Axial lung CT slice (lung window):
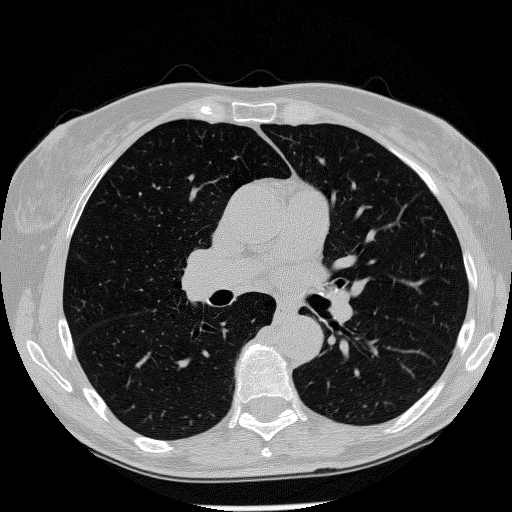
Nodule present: no